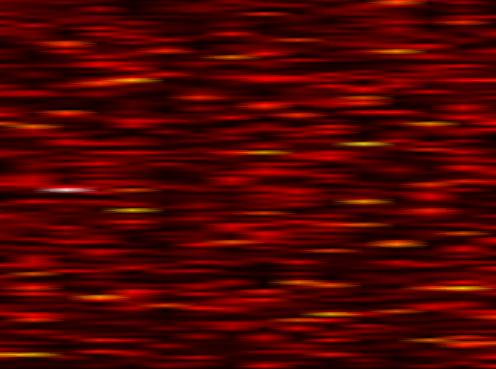
Label: FBMC